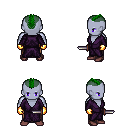
a pixel art fantasy rpg character, male body template, dark elf, purple skin, purple robe, robe skirt, green short mohawk hairstyle, gold gloves, maroon shoes, dagger, four views (front, back, left, right), 2x2 character sprite sheet, small pixel art, hard edges, no anti-aliasing